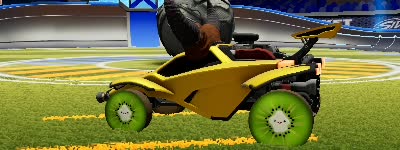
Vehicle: octane